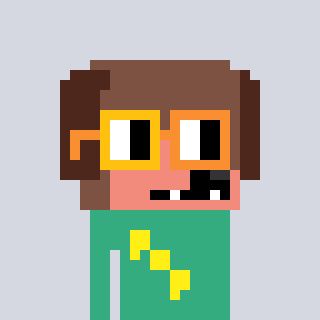
a pixel art character with square yellow and orange glasses, a dog-shaped head and a teal-colored body on a cool background